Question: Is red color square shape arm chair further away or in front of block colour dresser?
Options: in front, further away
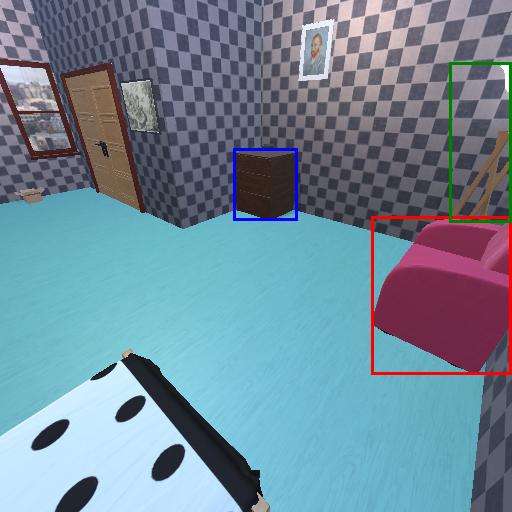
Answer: in front